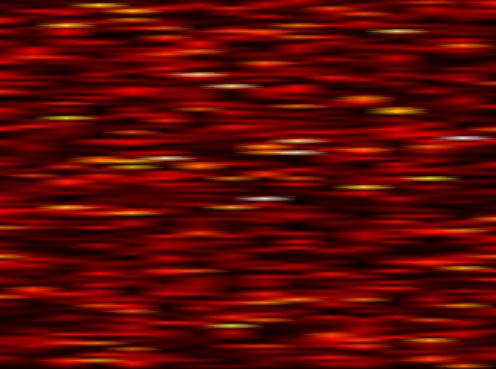
Label: UFMC